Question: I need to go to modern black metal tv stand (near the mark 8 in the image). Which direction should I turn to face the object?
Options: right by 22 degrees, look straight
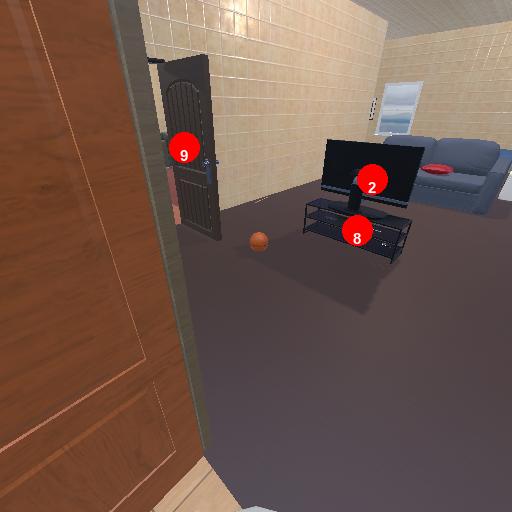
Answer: right by 22 degrees